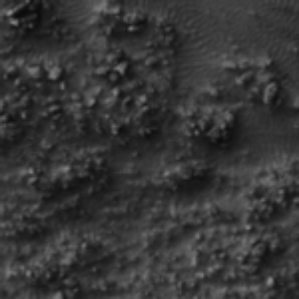
Label: frost